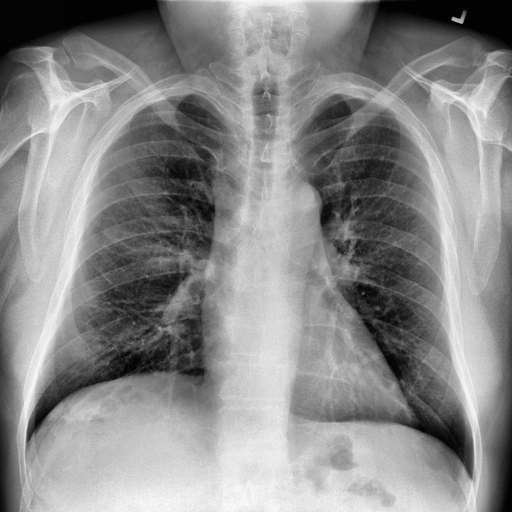
Finding: NORMAL